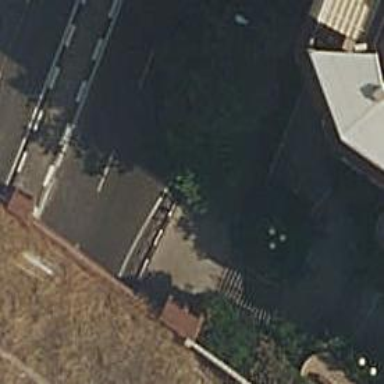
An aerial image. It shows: Retaining wall.